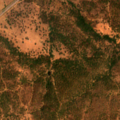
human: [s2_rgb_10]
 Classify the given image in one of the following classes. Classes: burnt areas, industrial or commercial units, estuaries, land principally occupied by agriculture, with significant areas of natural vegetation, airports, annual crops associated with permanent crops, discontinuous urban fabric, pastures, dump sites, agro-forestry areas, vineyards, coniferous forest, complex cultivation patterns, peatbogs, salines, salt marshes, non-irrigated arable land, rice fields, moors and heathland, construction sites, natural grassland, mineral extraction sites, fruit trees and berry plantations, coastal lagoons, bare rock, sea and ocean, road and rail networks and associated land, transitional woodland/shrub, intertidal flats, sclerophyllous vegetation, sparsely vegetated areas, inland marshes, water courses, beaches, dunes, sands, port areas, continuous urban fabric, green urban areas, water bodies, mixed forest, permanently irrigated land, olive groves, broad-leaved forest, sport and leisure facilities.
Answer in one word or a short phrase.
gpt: non-irrigated arable land, agro-forestry areas, broad-leaved forest